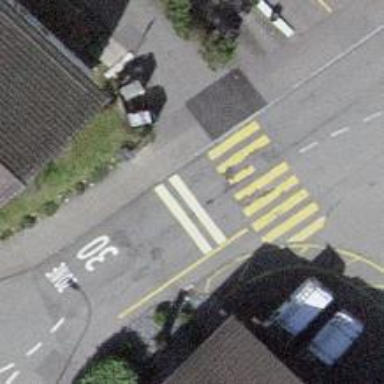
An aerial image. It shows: Marked road crossing.